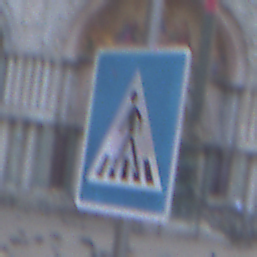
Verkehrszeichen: FussgaengerueberwegRechts
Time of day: SunriseSunset
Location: Outdoor (Urban)
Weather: PartlyCloudy
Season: NotSpecified
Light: Natural